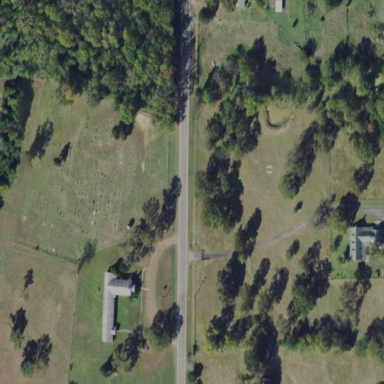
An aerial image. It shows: Fence surrounding graveyard.